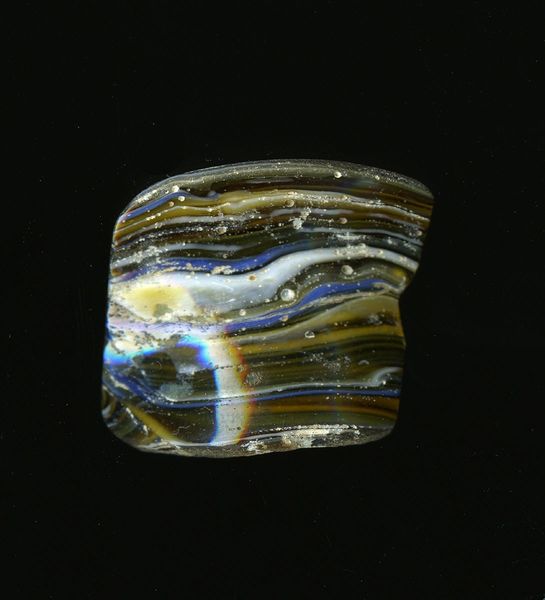
Titel: Fragment eines Gefäßes
Standort: Hamburg
Institution: Museum für Kunst und Gewerbe Hamburg
Schlagwörter: glas, antike, geschnitten, kaiserzeit, gepresst, aufbewahrung, schankgeschirr, gefäß, behälter, frühe kaiserzeit, prinzipat, römische, mittlere, späte